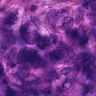
Metastatic tissue present: yes